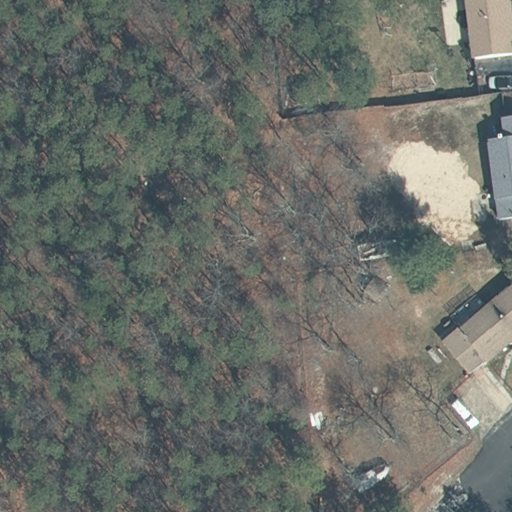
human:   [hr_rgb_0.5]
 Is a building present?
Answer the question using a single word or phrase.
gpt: yes

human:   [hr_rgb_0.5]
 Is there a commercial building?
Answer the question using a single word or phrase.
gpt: no

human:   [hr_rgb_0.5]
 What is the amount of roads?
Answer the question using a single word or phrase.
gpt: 1

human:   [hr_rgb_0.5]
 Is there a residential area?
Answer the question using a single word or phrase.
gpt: yes

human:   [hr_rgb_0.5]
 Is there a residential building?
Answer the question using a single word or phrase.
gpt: yes

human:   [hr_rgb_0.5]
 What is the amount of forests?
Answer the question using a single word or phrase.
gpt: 1

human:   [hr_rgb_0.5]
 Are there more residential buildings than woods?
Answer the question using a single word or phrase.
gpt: yes

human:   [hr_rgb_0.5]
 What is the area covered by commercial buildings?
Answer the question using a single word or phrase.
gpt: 0m2

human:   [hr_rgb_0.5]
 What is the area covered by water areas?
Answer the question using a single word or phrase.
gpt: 0m2

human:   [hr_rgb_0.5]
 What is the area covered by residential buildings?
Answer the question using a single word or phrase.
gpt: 208m2

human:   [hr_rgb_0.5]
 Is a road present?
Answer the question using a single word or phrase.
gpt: yes

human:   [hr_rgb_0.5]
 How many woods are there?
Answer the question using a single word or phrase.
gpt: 1

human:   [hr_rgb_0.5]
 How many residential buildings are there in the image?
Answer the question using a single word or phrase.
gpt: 3

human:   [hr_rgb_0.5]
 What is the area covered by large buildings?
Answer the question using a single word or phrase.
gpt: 0m2

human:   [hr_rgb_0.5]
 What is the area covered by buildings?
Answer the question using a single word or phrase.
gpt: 208m2

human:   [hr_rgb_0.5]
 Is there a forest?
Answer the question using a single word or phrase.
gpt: yes

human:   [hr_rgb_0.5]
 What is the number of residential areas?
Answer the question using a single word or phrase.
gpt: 1

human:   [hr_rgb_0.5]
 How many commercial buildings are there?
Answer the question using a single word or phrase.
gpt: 0

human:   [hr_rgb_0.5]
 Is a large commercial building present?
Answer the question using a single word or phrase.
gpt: no

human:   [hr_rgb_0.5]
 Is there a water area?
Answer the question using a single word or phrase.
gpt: no

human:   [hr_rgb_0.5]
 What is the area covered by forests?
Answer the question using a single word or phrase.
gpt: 10656m2

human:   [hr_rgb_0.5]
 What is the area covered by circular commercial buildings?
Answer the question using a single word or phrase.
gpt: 0m2

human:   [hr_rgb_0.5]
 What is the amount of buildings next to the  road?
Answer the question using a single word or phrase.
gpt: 3

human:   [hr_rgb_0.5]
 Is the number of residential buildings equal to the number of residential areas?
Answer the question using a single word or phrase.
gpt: no

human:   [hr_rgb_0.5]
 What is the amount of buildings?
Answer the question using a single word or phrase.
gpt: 3

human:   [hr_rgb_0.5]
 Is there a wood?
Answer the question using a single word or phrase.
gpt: yes

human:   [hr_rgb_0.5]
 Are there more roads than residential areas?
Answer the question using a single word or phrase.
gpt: no

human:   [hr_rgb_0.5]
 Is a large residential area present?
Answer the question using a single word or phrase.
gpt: yes

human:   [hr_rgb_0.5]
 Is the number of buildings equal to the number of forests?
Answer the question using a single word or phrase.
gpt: no

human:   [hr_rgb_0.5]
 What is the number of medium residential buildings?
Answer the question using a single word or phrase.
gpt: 0

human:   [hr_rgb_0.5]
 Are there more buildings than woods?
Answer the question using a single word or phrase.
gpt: yes

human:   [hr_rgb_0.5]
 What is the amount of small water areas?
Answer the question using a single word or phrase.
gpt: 0

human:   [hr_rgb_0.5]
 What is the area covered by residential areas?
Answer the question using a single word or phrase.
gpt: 10656m2

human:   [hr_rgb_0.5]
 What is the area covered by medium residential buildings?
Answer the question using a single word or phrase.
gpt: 0m2

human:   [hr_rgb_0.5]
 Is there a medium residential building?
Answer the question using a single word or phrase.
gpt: no

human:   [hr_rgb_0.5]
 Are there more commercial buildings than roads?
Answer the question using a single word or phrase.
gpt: no

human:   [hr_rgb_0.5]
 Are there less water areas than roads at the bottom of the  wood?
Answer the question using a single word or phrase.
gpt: yes

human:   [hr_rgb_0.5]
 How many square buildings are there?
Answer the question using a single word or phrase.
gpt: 0

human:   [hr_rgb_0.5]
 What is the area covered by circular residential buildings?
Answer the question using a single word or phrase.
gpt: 0m2

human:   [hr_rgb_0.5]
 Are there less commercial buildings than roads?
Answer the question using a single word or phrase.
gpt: yes

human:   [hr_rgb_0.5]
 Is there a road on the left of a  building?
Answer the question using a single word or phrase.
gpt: yes

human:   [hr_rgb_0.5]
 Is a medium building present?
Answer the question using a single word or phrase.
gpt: no

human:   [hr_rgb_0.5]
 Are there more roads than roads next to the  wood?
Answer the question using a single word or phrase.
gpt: no

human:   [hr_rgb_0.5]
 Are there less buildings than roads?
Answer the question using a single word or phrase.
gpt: no

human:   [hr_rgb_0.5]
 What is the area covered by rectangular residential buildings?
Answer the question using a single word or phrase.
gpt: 208m2

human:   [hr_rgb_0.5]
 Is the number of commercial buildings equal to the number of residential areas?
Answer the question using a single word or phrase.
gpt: no

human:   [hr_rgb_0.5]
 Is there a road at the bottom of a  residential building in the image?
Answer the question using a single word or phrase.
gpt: yes

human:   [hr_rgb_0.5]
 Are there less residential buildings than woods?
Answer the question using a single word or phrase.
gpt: no

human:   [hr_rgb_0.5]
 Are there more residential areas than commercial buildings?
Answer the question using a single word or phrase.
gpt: yes

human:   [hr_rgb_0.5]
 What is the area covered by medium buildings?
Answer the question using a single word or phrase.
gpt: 0m2

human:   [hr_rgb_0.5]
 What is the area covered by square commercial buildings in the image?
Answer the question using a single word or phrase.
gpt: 0m2

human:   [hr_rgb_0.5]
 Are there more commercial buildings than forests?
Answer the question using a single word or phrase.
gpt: no

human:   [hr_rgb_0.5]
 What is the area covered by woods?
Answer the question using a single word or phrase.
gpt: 10656m2

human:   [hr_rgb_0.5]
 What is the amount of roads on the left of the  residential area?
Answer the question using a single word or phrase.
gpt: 1

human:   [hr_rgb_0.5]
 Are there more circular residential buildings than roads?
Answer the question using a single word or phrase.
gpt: no

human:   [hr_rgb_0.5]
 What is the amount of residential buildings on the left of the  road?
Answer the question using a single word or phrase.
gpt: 0

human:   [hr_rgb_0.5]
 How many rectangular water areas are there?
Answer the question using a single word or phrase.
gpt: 0

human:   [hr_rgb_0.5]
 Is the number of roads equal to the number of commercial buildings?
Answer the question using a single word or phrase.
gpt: no

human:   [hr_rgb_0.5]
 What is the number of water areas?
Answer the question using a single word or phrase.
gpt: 0

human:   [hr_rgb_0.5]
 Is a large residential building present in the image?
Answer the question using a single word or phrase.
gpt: no

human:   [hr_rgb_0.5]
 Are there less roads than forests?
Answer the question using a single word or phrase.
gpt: no

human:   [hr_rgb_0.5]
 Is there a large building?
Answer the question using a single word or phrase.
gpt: no

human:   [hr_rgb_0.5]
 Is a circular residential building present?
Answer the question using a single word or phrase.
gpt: no

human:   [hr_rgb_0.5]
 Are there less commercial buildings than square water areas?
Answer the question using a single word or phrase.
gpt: no